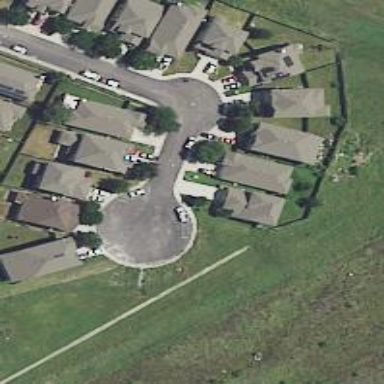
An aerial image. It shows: Turning circle on the road.